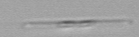
Label: Leptocylindrus